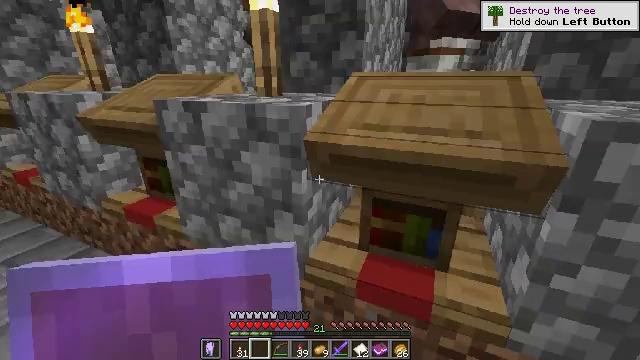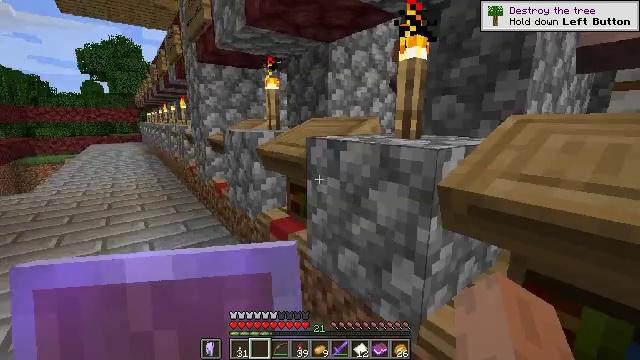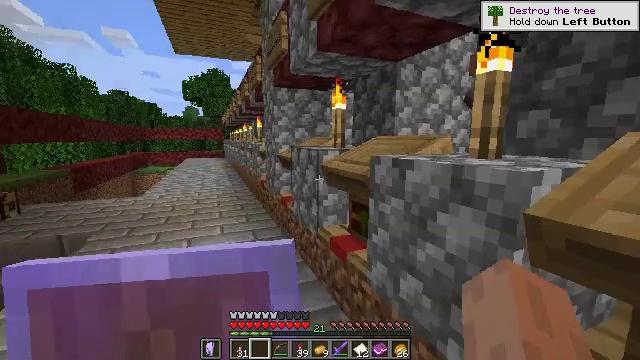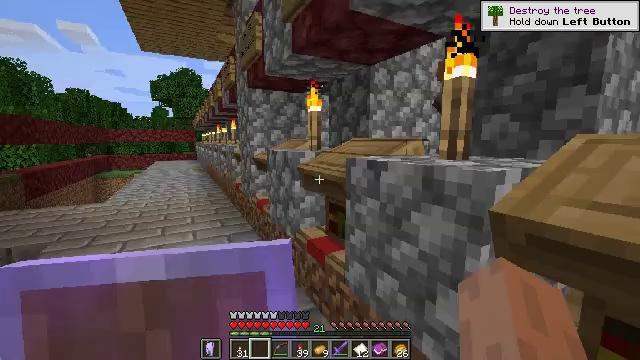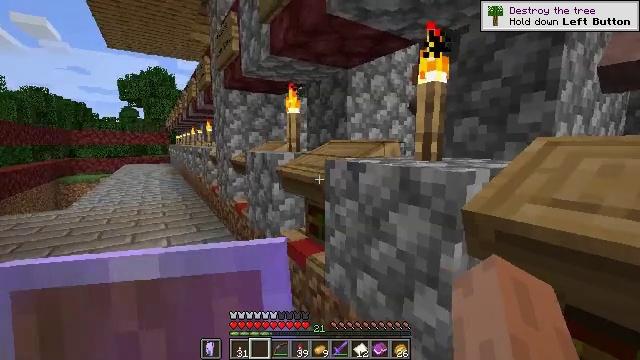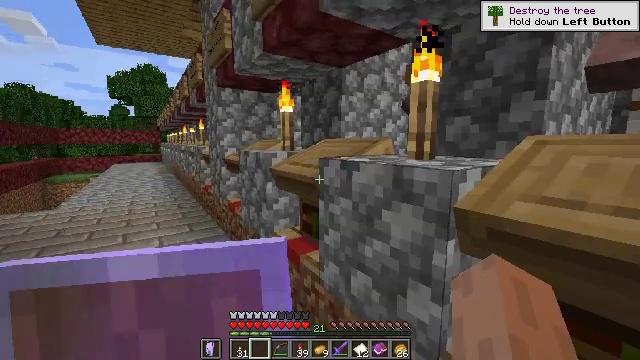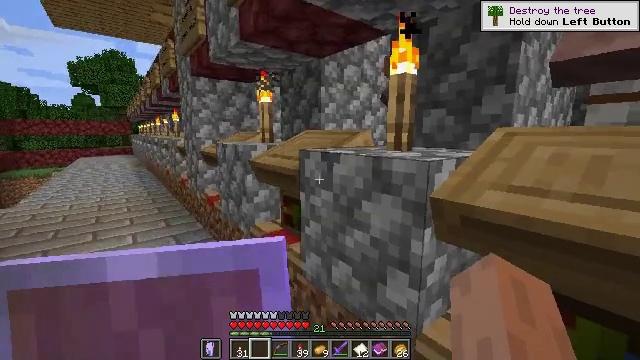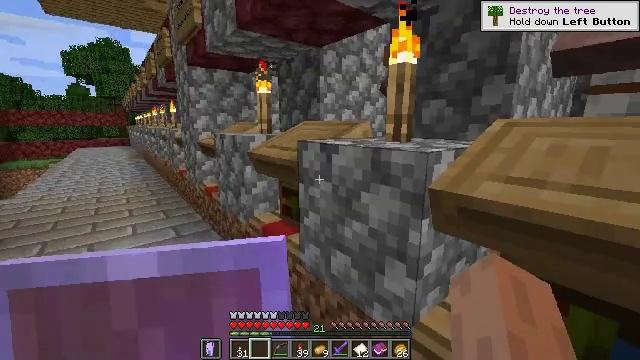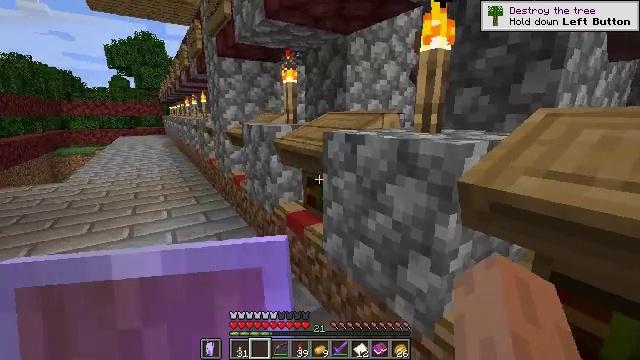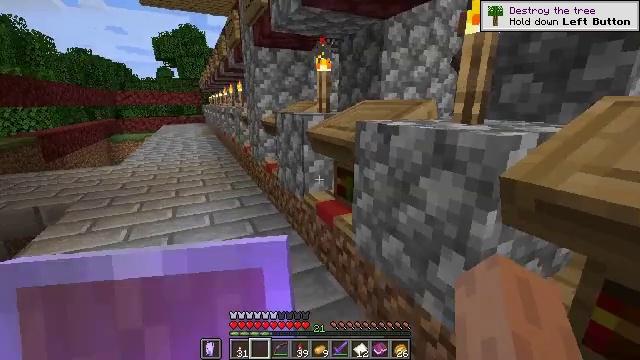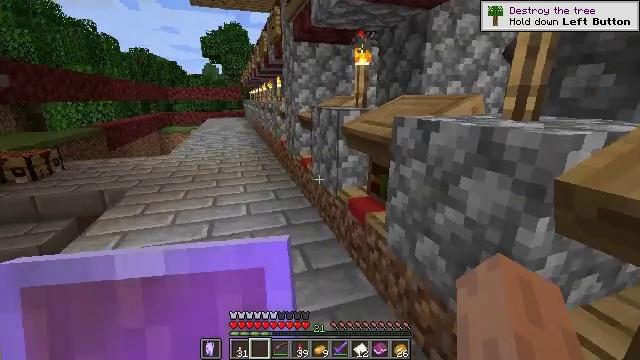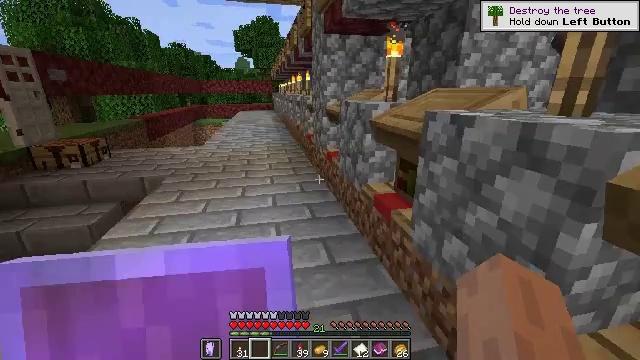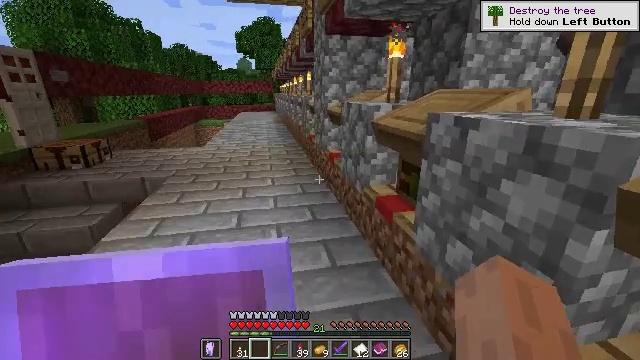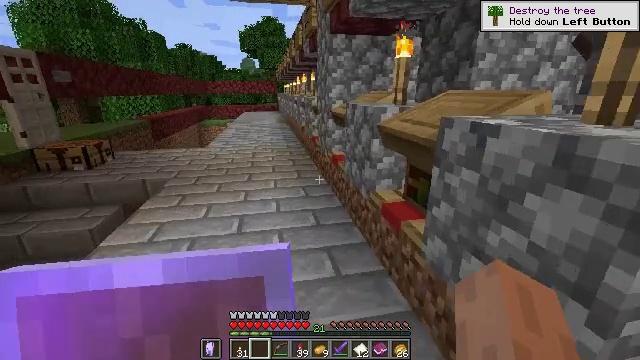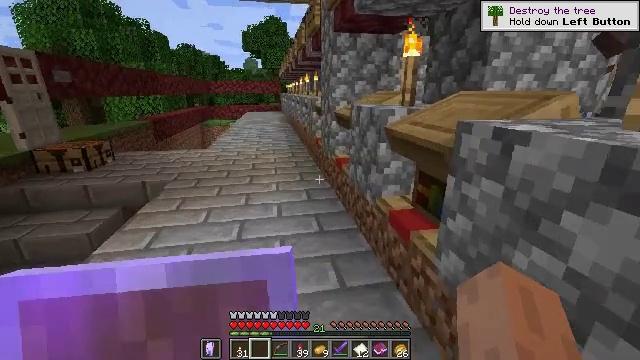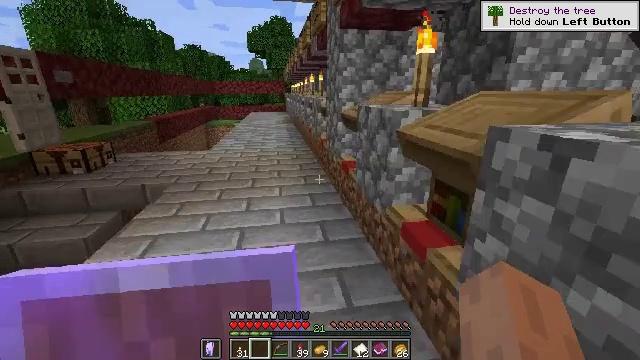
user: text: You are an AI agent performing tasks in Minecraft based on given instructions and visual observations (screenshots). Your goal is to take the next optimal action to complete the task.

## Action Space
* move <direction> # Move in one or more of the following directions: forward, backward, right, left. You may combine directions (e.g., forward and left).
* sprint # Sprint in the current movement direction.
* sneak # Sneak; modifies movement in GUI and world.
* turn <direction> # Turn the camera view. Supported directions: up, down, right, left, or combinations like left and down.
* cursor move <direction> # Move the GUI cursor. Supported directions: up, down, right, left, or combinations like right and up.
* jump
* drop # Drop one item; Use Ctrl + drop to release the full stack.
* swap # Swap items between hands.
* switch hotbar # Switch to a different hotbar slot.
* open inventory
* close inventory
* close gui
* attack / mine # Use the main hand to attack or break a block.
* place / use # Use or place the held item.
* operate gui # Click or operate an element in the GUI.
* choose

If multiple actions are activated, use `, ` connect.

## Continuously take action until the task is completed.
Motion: motion action
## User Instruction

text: Craft the emerald block at the crafting table.
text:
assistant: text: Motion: turn left and up
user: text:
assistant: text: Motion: turn left and up
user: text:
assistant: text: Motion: turn right
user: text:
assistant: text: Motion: turn right
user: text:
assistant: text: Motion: turn right
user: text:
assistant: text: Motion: turn right and down
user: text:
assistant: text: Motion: turn down
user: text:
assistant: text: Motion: turn left and down
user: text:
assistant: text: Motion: turn left and down
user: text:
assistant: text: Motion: turn left and down
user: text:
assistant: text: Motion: turn left and down
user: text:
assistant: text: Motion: move forward
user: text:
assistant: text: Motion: move forward
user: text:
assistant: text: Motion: move forward
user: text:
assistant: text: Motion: turn left
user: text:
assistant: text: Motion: move forward, turn left
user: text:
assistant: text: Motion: move forward, turn left
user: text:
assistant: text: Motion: move forward, turn left
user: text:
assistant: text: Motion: move forward, turn left
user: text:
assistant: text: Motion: move forward, turn left
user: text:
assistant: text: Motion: move forward, turn left
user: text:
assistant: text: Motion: move forward, turn left
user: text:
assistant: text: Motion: move forward, turn left
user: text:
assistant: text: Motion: move forward, turn left
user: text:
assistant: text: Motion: move forward, turn left
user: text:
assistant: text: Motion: move forward, turn left
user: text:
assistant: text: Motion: move forward, turn left
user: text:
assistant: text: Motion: move forward, turn left
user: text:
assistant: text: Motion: move forward, turn left
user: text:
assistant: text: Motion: move forward, turn left